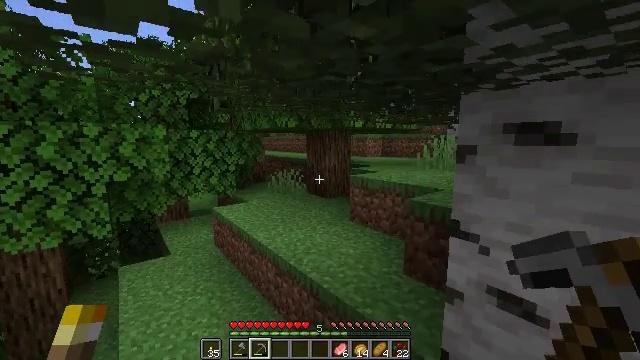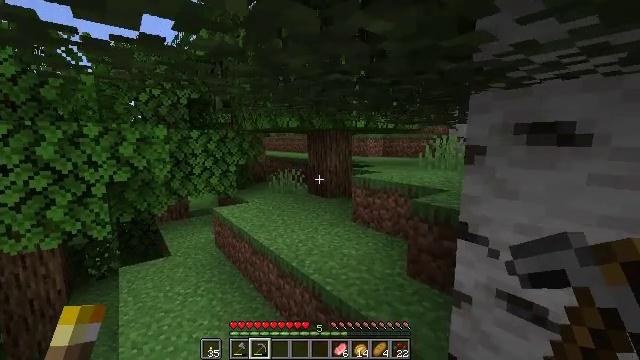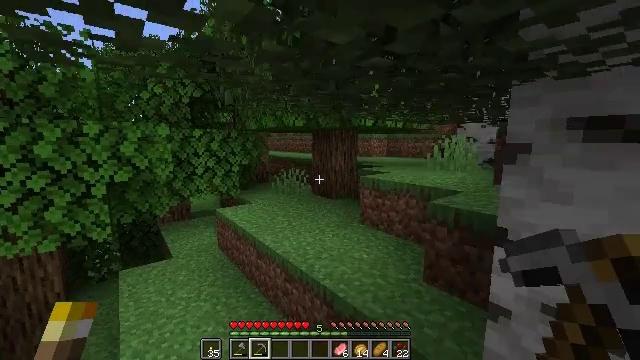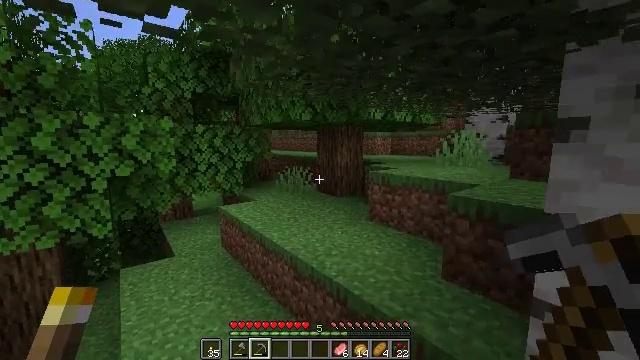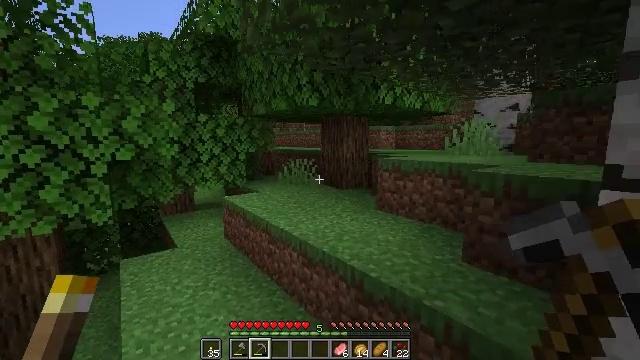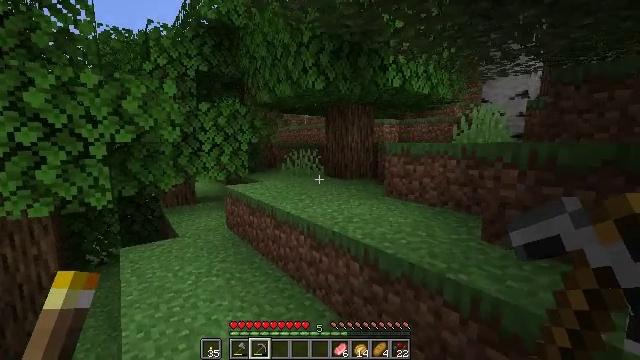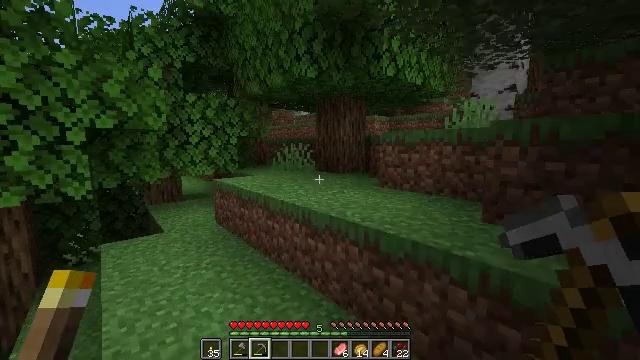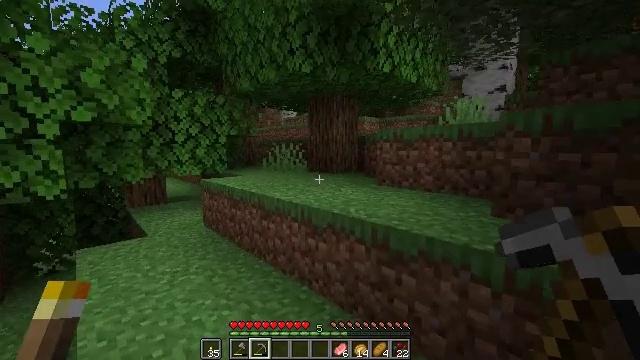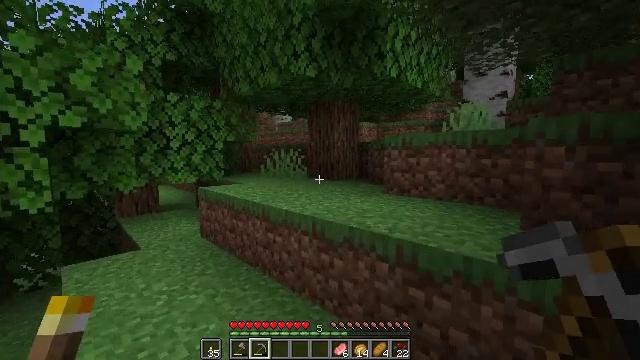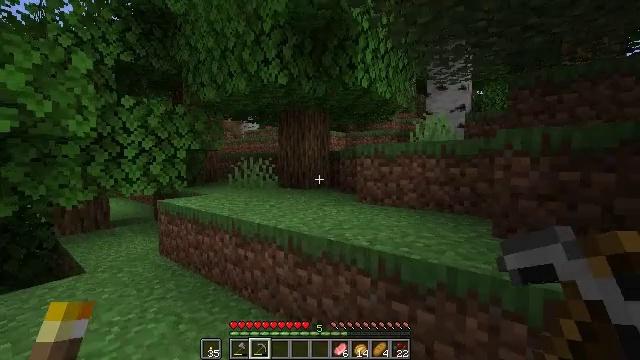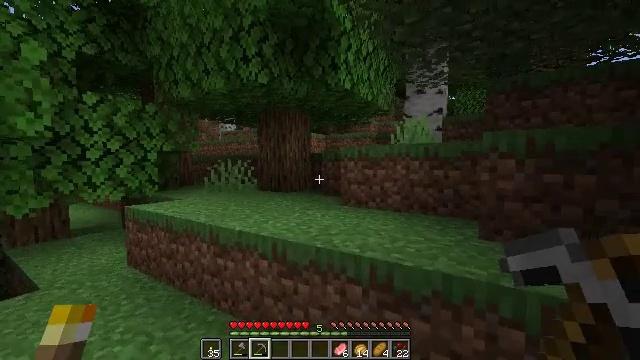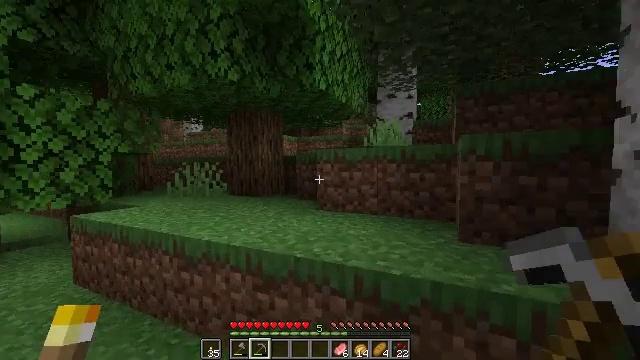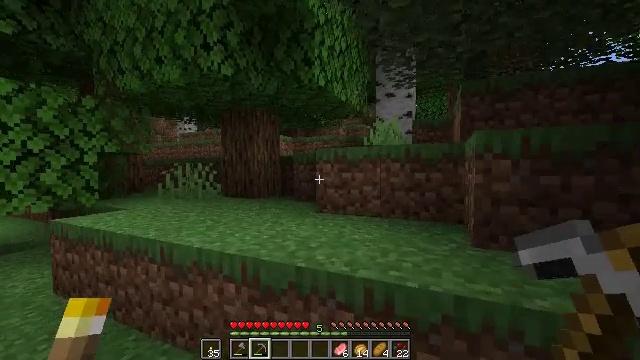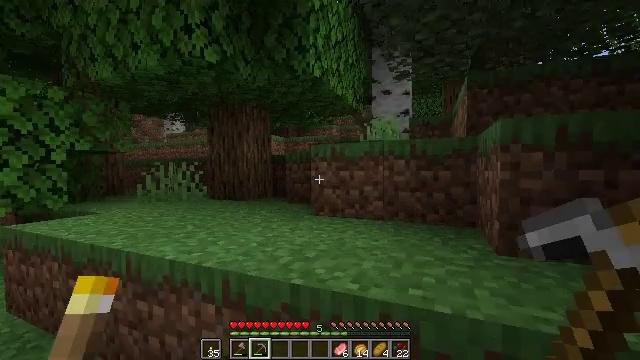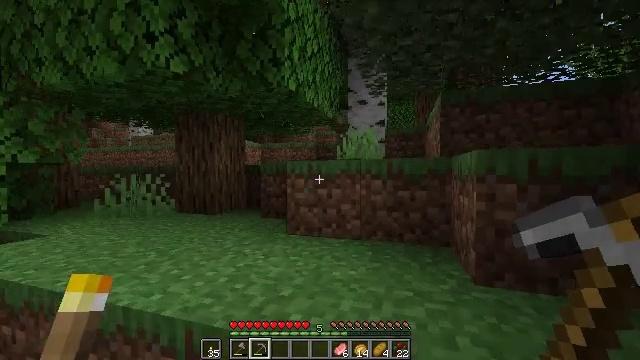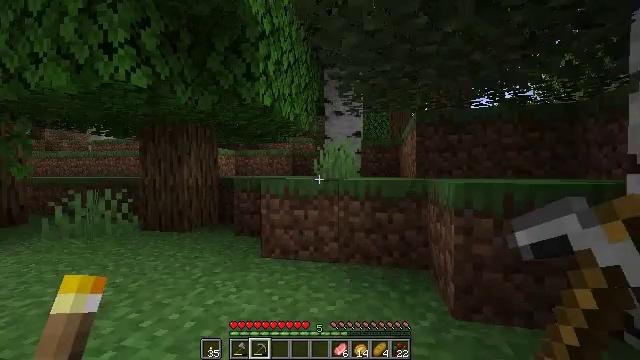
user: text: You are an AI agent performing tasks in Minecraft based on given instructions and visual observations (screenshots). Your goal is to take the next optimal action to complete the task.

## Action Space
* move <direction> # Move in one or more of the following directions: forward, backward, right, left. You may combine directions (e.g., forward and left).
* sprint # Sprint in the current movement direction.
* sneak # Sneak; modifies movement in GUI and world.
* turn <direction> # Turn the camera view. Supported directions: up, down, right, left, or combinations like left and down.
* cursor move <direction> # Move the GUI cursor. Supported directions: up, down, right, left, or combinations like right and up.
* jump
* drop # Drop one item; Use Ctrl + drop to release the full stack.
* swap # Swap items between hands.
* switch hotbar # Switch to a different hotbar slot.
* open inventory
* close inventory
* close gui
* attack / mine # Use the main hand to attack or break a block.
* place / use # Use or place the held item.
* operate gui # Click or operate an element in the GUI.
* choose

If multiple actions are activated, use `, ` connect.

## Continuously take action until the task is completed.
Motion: motion action
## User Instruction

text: Mine spruce leaves from the tree.
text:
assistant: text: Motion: move forward and move left
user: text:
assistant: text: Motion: move forward and move left
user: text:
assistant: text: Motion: move forward and move left
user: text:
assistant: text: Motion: move forward and move left
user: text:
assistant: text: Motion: move forward and move left
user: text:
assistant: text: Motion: move forward and move left, turn right
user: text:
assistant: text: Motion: move forward and move left, turn right and up
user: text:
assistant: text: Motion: move forward and move left, turn right and up
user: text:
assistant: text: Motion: move forward, turn right and up
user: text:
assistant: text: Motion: move forward, turn right
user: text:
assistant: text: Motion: move forward, turn right
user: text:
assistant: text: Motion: move forward, turn right
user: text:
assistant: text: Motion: move forward, turn right
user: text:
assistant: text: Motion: move forward, turn right, jump
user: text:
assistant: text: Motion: move forward, sprint, turn right, jump
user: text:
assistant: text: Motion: move forward, sprint, turn right, jump
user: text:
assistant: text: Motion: move forward, sprint, jump
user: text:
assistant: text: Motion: move forward, sprint, jump
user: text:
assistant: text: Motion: move forward, sprint
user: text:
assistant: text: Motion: move forward, sprint
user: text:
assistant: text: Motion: move forward, sprint
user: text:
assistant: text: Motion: move forward, sprint
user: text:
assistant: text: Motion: move forward, sprint, turn right
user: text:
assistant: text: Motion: move forward and move left, sprint
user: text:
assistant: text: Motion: move forward and move left, sprint
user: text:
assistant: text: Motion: move forward and move left, sprint, turn right
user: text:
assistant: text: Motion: move forward, sprint, turn right
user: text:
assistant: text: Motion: move forward, sprint, turn right
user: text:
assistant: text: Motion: move forward and move right, sprint, jump
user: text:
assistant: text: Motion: move forward and move right, sprint, turn right and down, jump